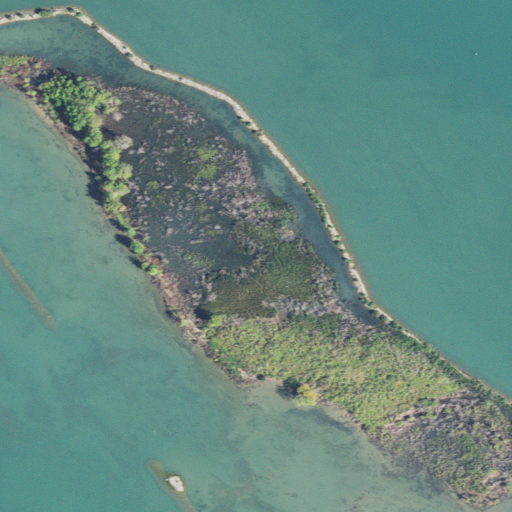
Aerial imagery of island in Michigan named Moon Island containing open water, herbaceous wetlands, and woody wetlands